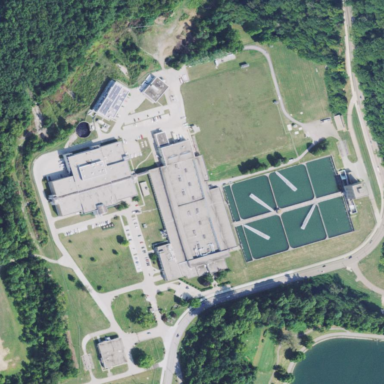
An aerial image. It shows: Water works facility.